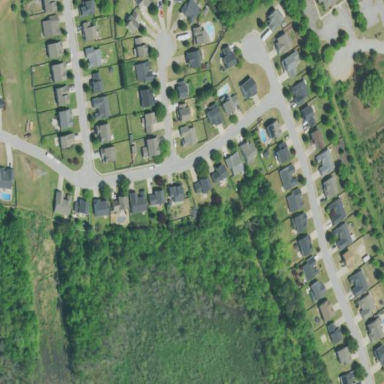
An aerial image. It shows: Residential area within neighborhood.